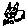
Label: cat